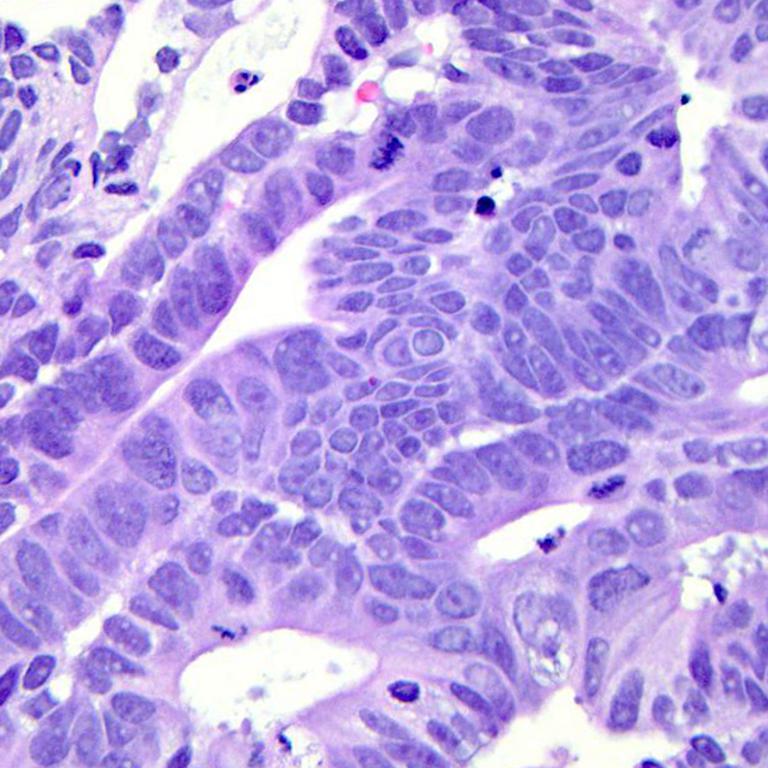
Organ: colon
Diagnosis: adenocarcinomas